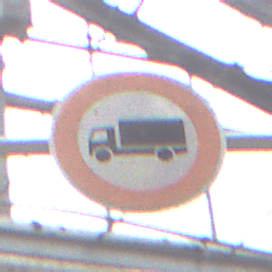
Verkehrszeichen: VerbotFuerKraftfahrzeugeUeberDreiKommaFuenfTonnen
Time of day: Midday
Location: Roofed (Special)
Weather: Overcast
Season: NotSpecified
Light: Natural